Field crop: tomato
Growth stage: 1
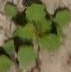
Species: solanum